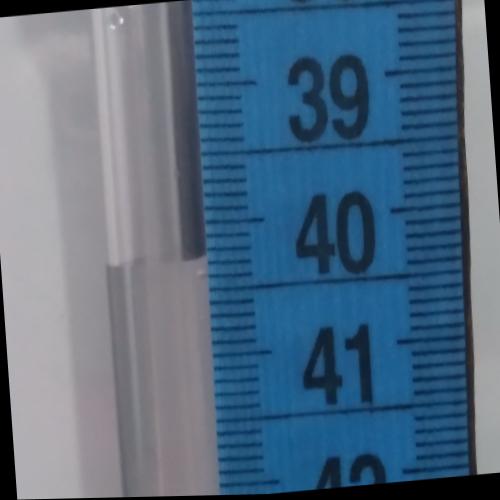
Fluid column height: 40.3 cm